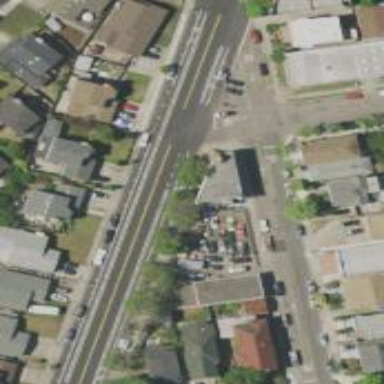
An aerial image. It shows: Residential road with asphalt surface. There is sidewalk on the left side.